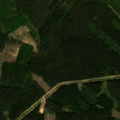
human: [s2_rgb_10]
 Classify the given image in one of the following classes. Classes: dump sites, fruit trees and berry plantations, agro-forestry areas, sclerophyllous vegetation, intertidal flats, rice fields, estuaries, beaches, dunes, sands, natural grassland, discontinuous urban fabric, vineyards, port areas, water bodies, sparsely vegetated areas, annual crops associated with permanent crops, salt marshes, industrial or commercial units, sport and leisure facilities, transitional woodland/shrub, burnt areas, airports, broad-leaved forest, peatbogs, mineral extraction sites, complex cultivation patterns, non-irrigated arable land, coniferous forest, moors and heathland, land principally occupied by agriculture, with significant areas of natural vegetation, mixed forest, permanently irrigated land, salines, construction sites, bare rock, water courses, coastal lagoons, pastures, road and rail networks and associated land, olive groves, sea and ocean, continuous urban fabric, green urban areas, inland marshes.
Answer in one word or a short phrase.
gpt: pastures, coniferous forest, mixed forest